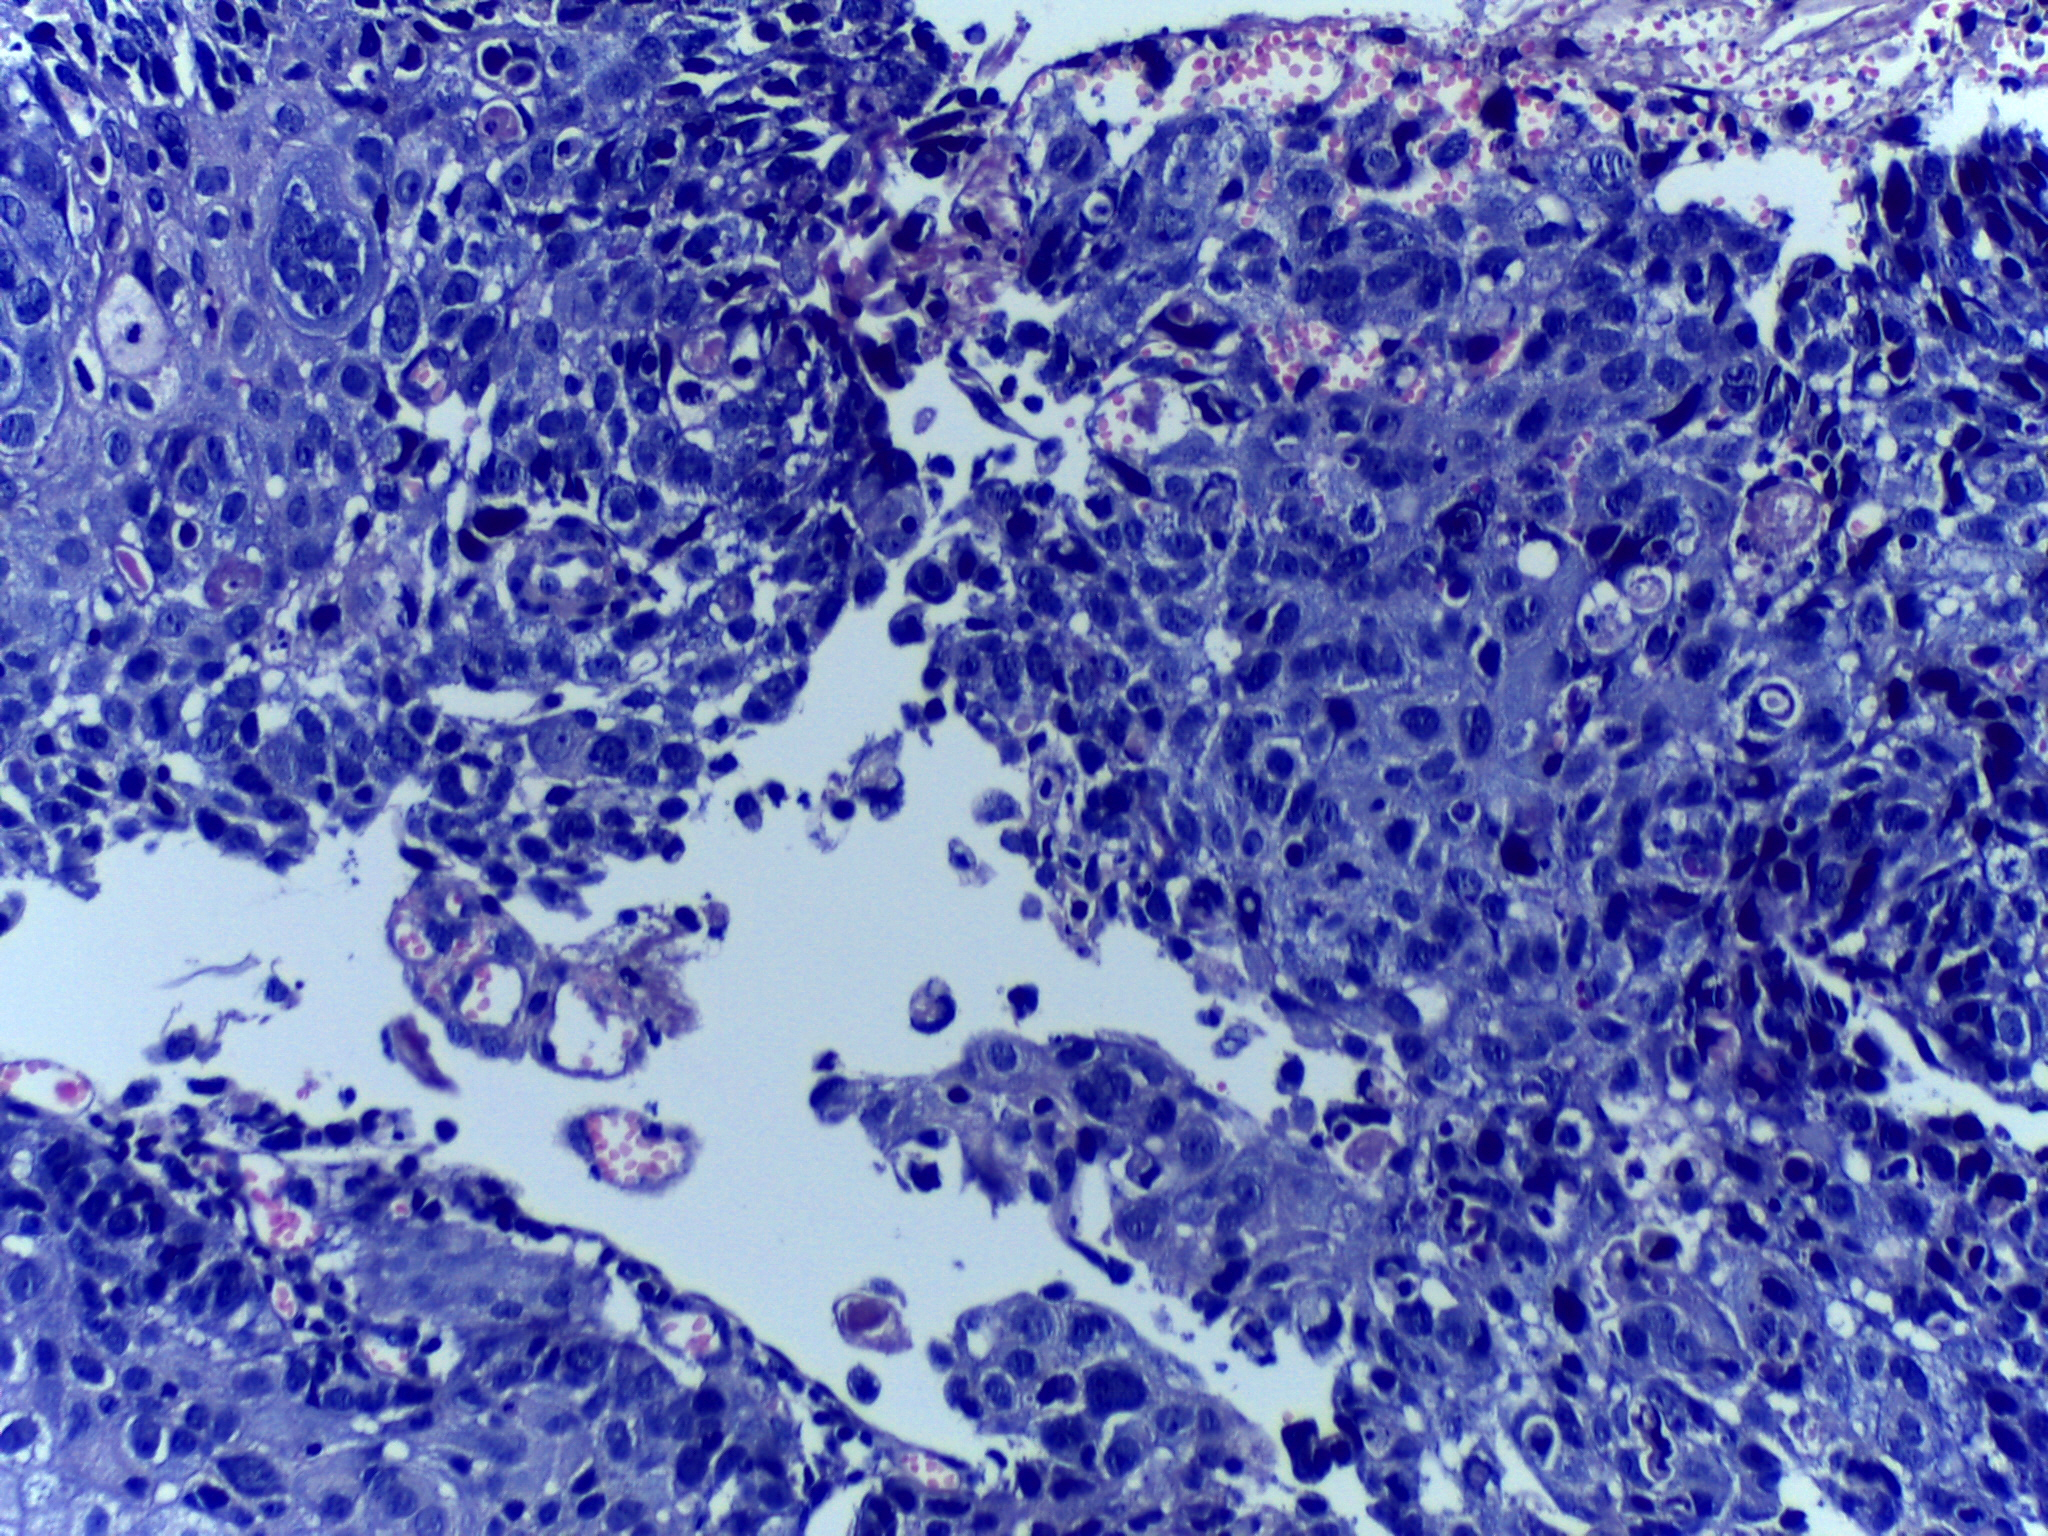
Diagnosis: OSCC